Question: I'm currently doing Invoicing and Printing setup on a SAP demo system. I've managed to create Smart Forms based on the standard ones. The problem starts with printing using 'FPCOPARA' transaction and 'LP01' as Output device. I was able to generate a spool (was able to view it as well) but not printed (no actual file).

I just want to have a file from that Smart Form stored in 'AL11' and be able to archive it later on. Do you have idea on how can I proceed with this?
Thanks
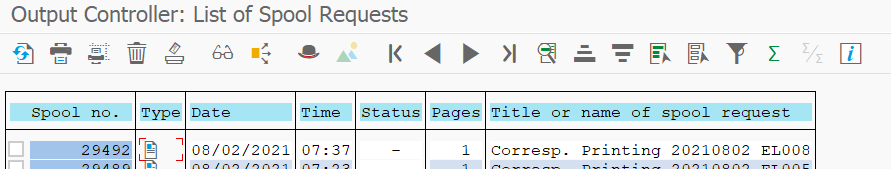
Answer: We actually have an inhouse-developed program for this exact task. I don't have permission to publish the sourcecode of the program, but it involves:
- 'TSP01'- 'RSTS_GET_ATTRIBUTES'- 'CONVERT_OTFSPOOLJOB_2_PDF''CONVERT_ABAPSPOOLJOB_2_PDF'- 'OPEN DATASET''TRANSFER'